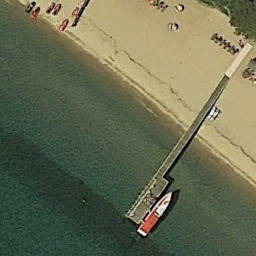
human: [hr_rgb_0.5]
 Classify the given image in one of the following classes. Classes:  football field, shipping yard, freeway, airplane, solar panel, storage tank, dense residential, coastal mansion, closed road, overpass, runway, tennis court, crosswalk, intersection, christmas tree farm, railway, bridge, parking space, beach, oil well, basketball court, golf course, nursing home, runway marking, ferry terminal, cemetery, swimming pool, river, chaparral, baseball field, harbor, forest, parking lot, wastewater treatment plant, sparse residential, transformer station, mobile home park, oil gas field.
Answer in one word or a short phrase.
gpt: ferry terminal